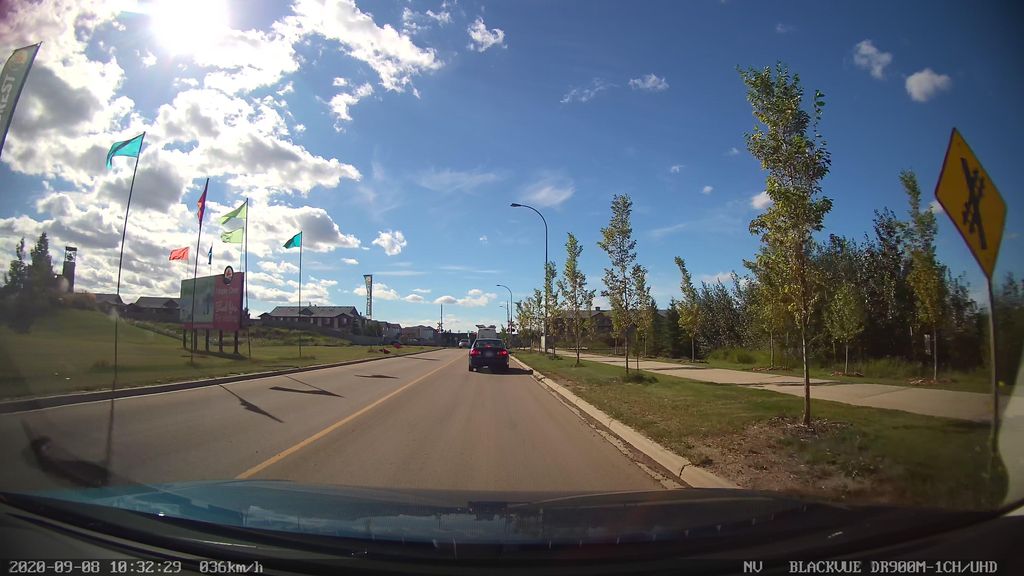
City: edmonton